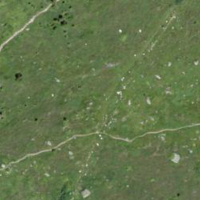
EUNIS habitat code: 26
Species observed at this site:
Arnica montana
Gymnadenia conopsea